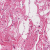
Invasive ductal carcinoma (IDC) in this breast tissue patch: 0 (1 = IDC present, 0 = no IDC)